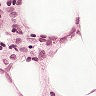
Metastatic tissue present: no